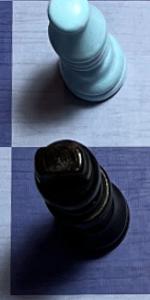
Label: King_Black